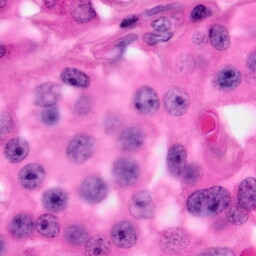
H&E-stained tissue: Pancreatic